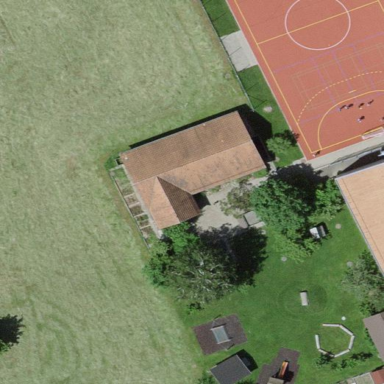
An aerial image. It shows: Kindergarten building.